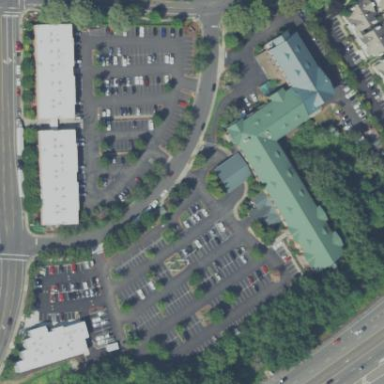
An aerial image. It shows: Commercial area.